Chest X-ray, AP view. Patient: 54 years old, sex F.
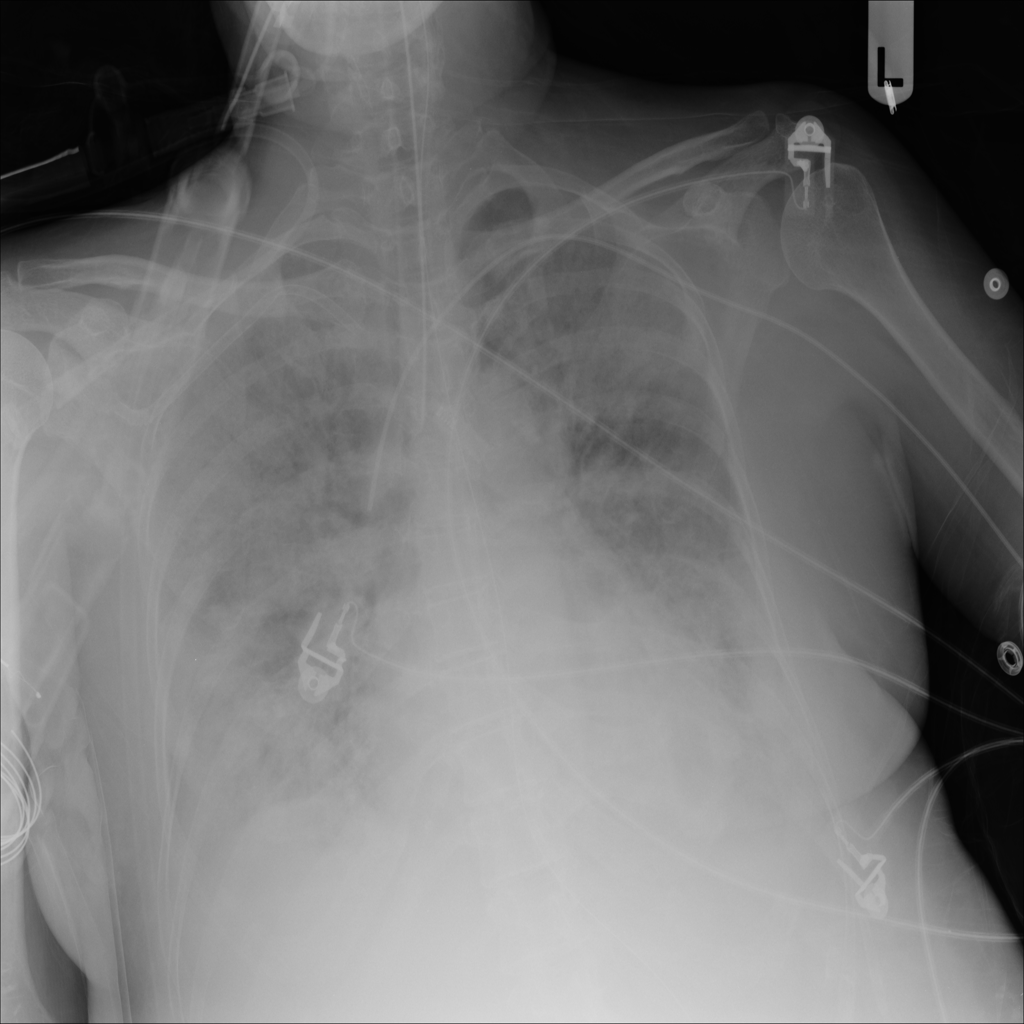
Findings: No Finding